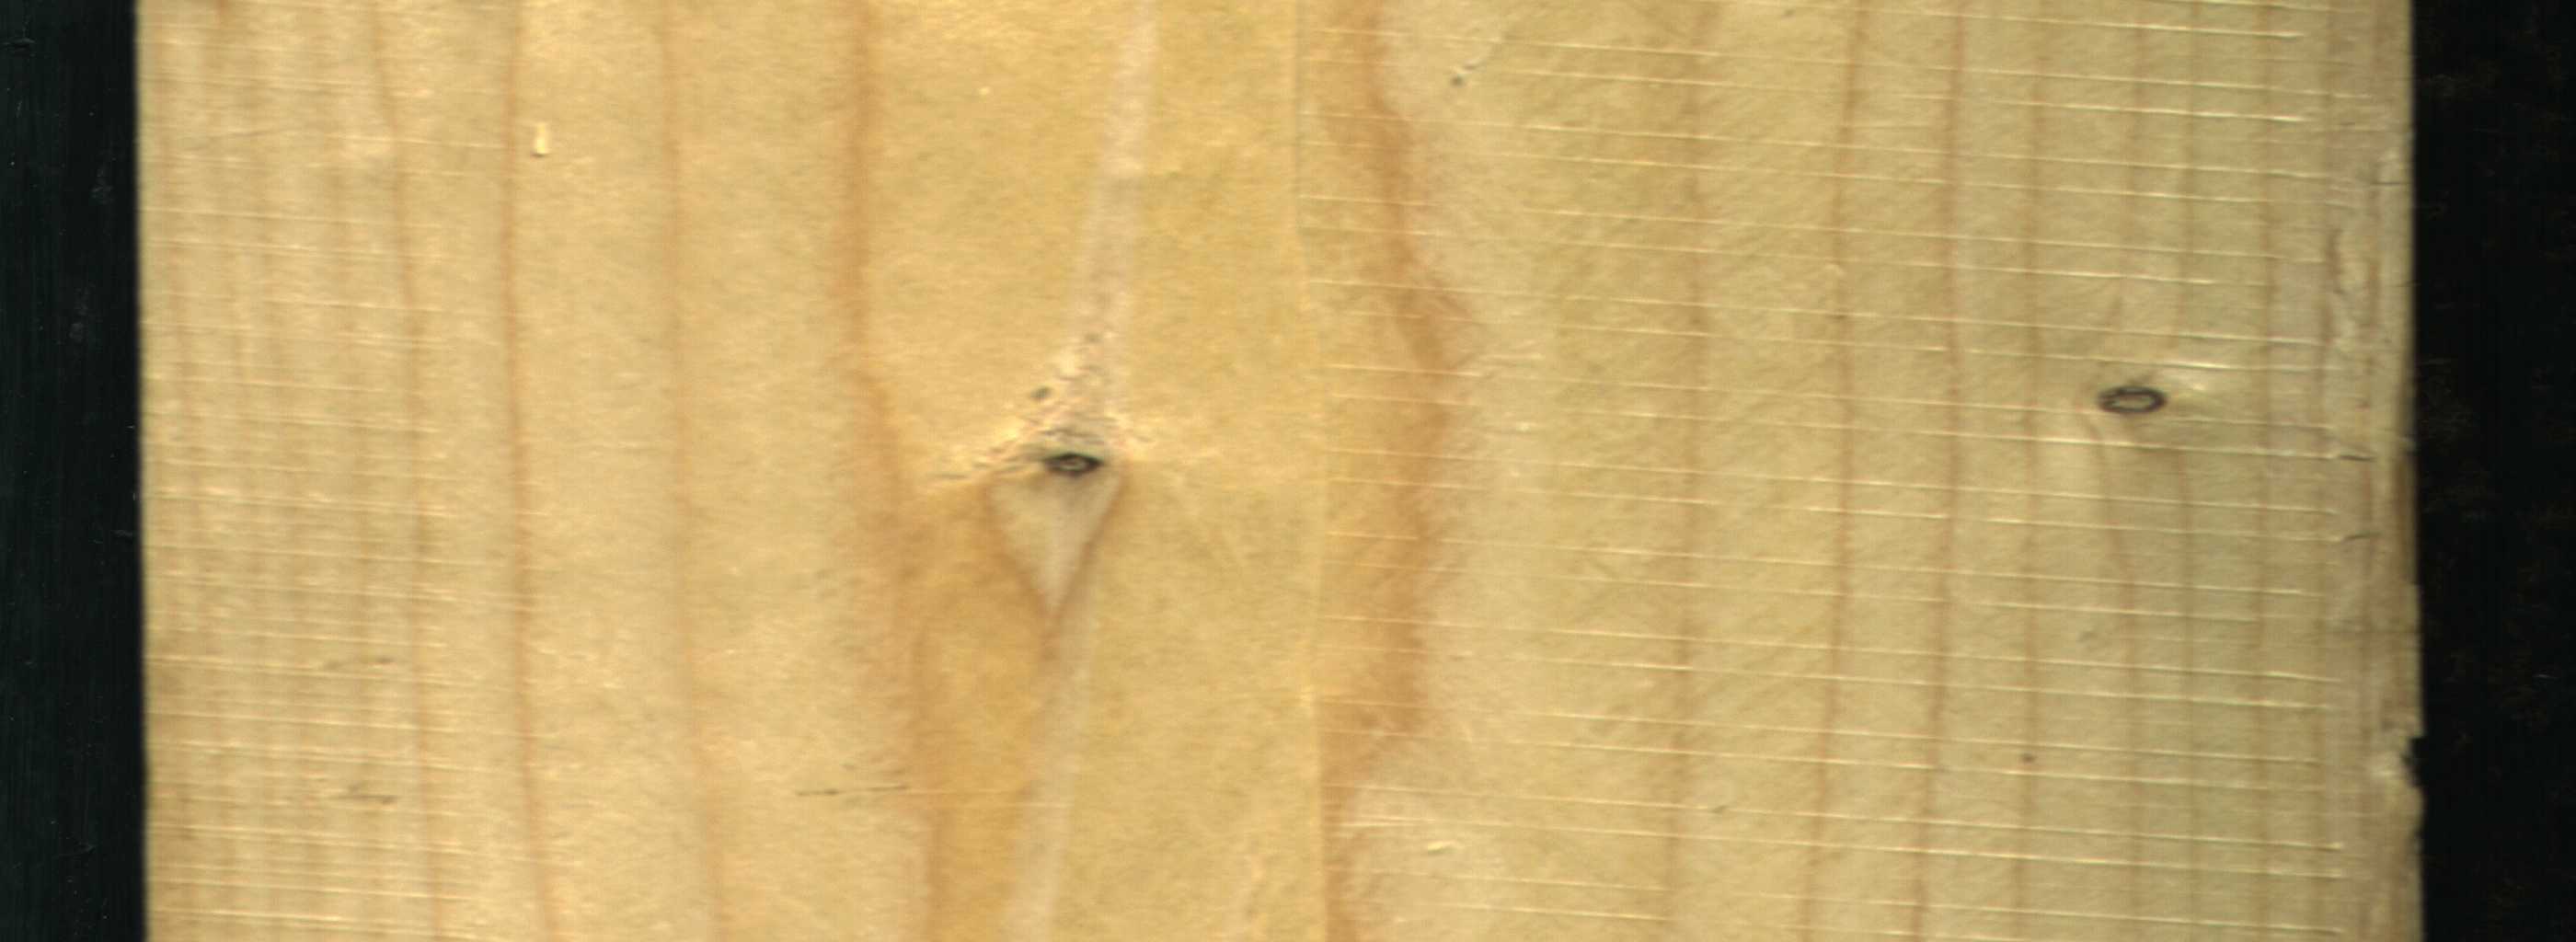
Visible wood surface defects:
Dead_Knot
Dead_Knot